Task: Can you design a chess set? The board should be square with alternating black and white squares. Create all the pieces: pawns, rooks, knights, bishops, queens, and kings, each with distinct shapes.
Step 4772:
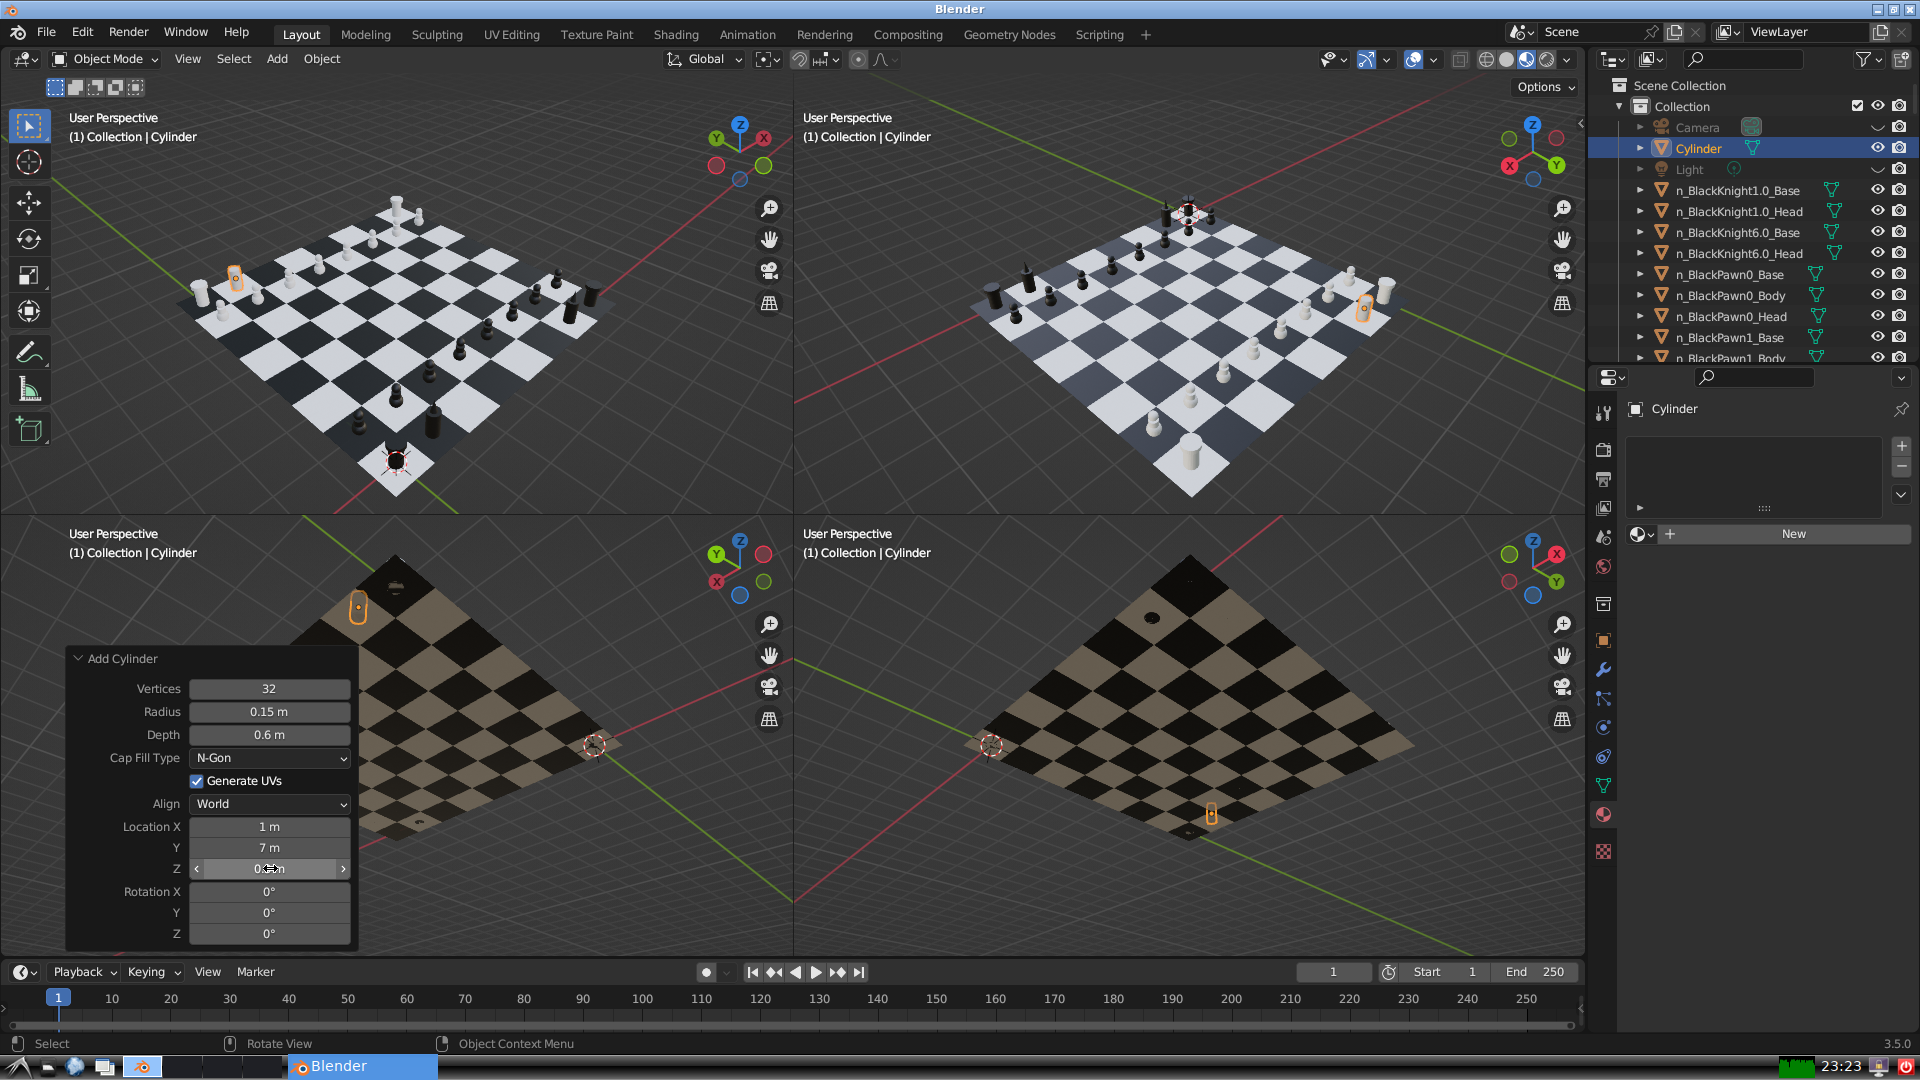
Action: {"mouse_move": [960, 540]}